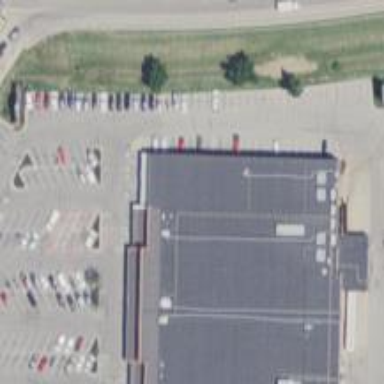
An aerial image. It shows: Pharmacy.